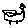
Label: bird